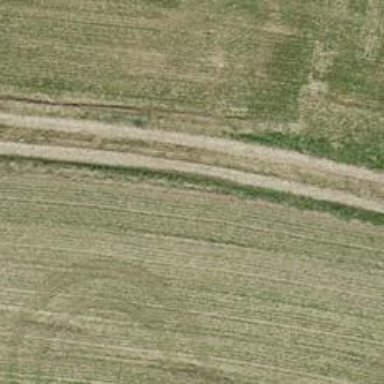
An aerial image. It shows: Track road with grade3 tracktype.